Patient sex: M
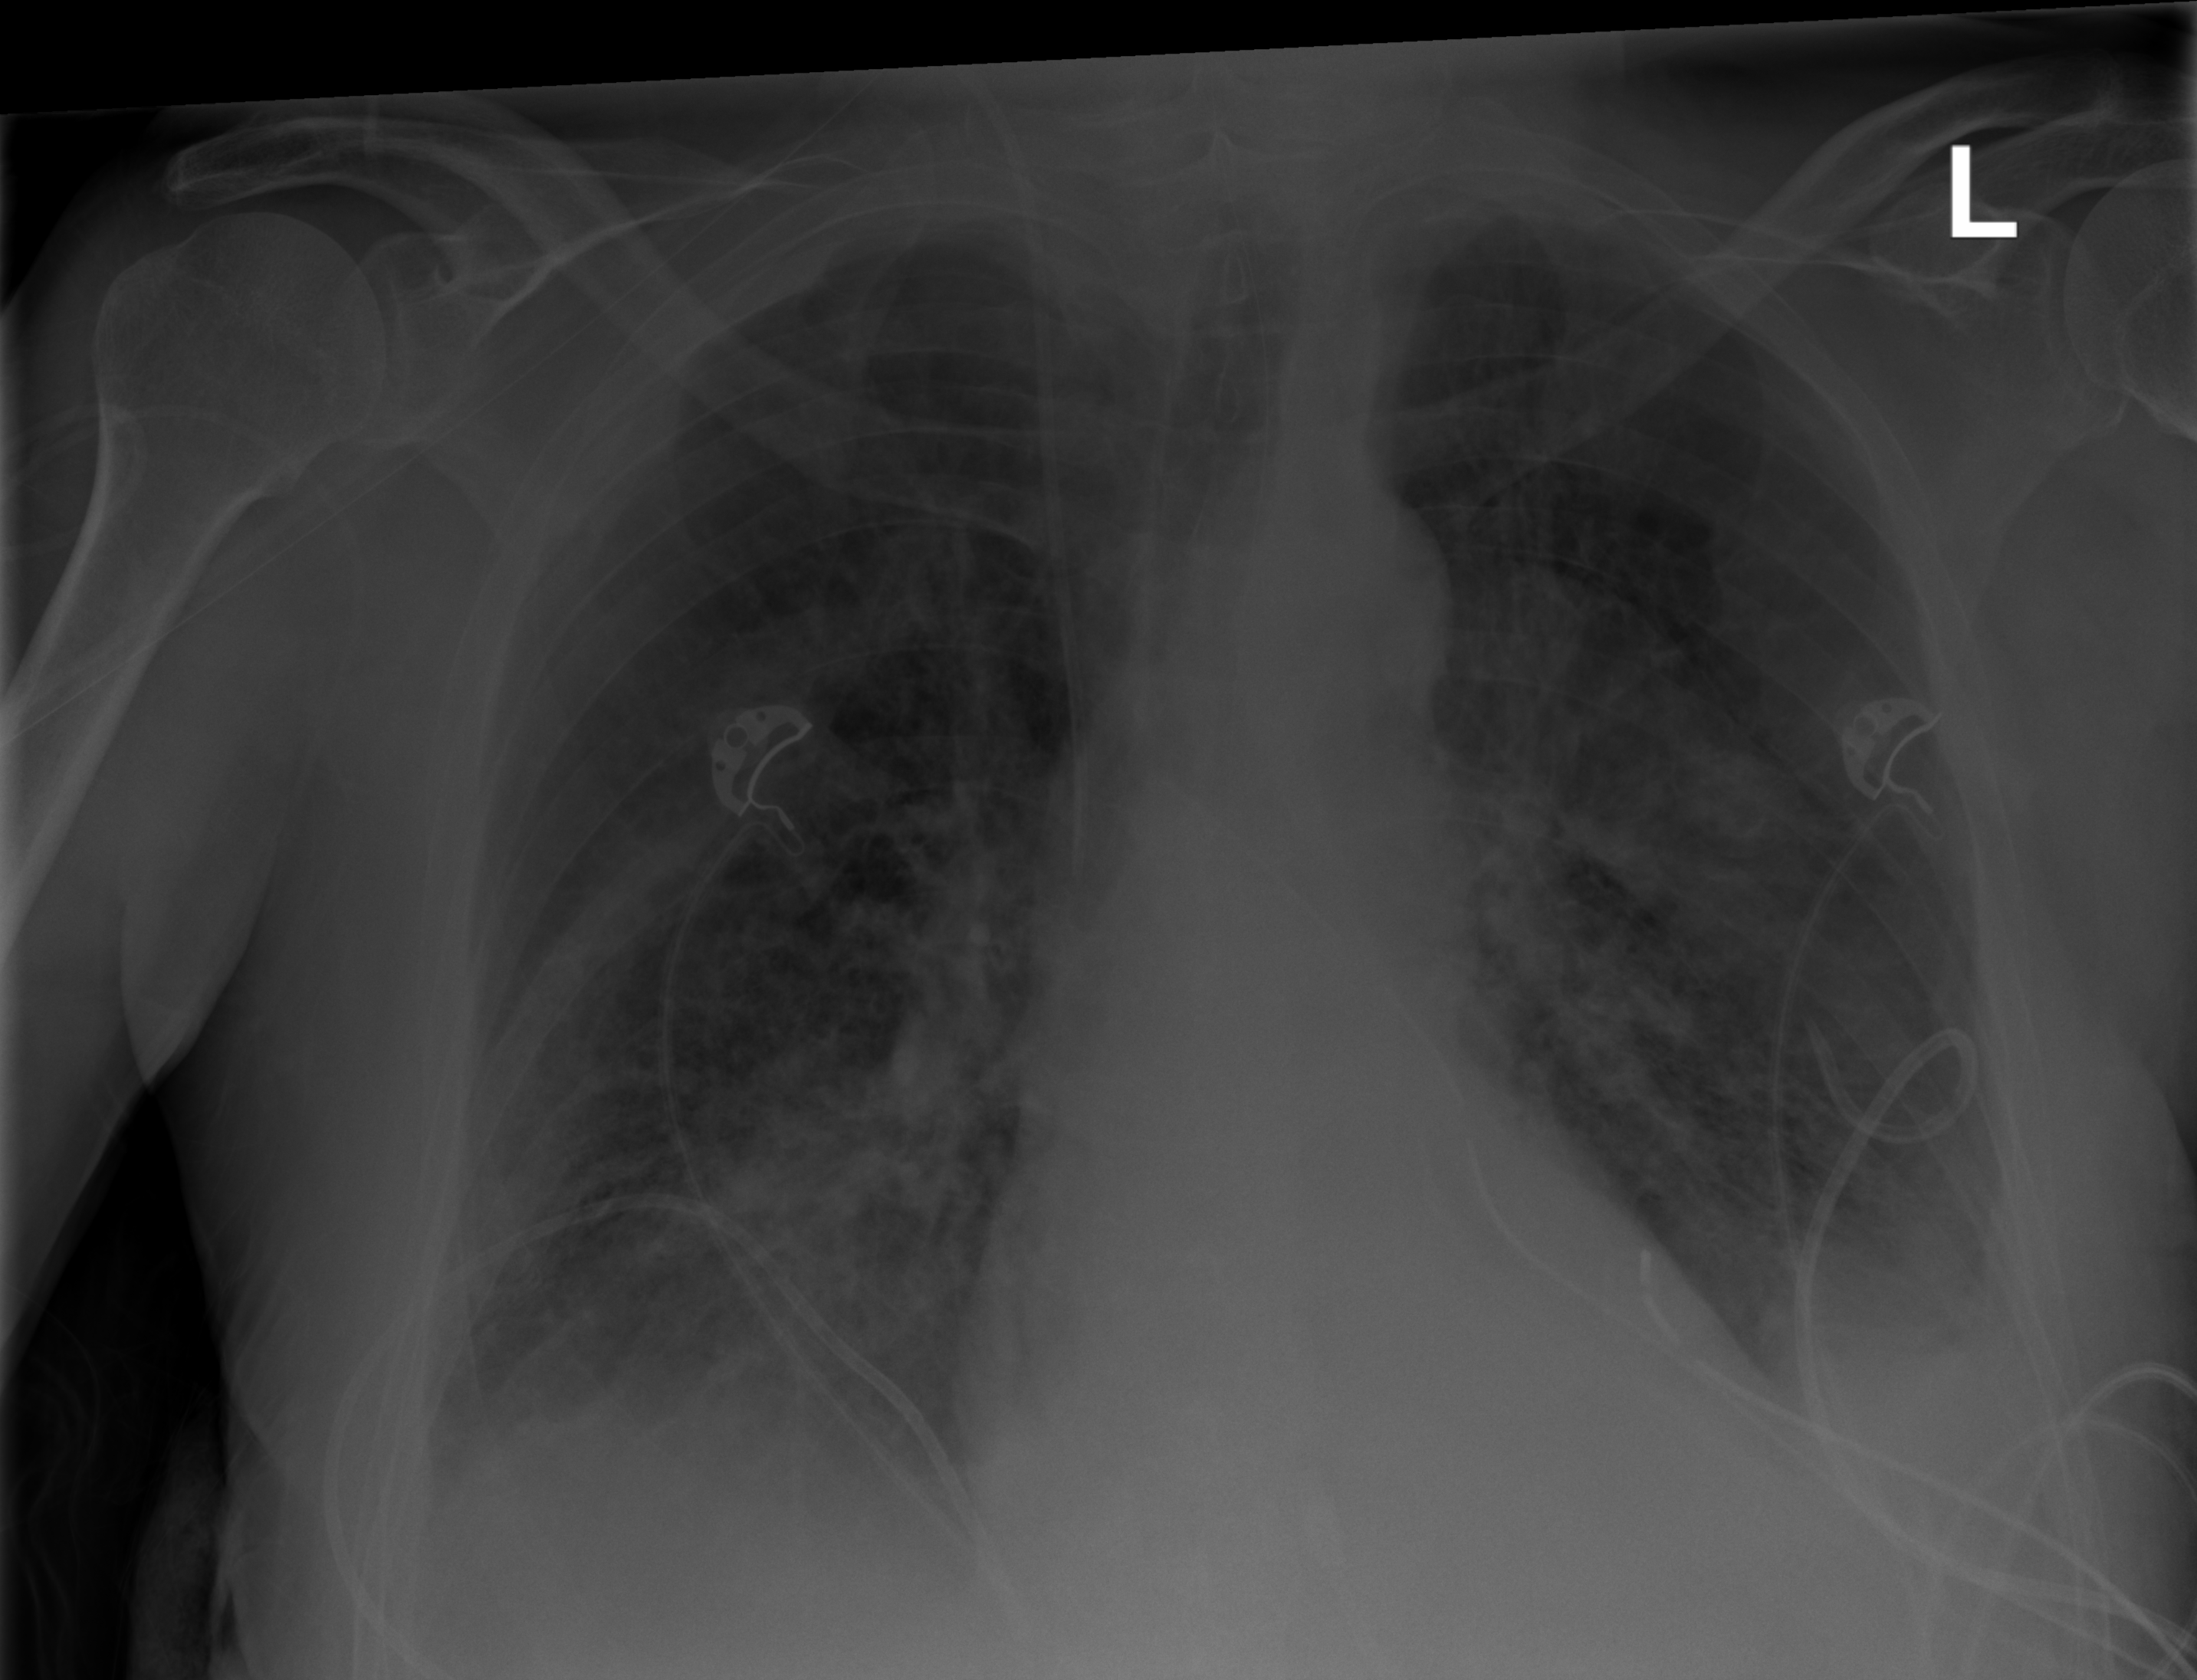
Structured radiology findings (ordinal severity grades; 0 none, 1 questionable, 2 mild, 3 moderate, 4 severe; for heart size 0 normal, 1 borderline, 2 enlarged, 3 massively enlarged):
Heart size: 1
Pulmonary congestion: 0
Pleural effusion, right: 2
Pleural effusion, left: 2
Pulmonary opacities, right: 2
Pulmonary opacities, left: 2
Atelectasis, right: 2
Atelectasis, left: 2